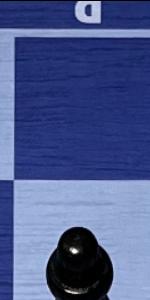
Label: Empty